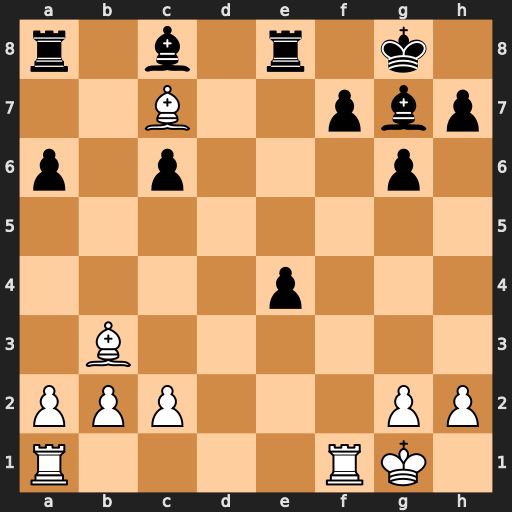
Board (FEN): r1b1r1k1/2B2pbp/p1p3p1/8/4p3/1B6/PPP3PP/R4RK1
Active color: w
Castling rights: -
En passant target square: -
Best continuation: Bxf7+ Kh8 Bxe8